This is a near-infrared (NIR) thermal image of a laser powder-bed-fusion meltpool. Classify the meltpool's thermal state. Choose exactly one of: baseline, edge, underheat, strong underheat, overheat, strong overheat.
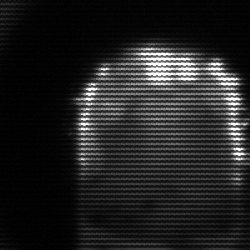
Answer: baseline